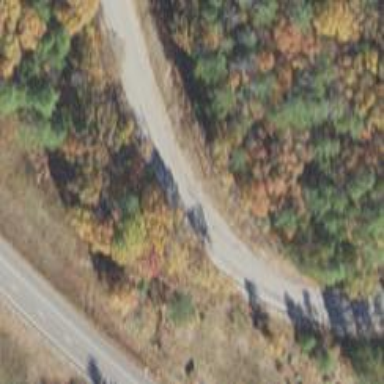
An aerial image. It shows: Abandoned road.